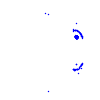
Particle: electron